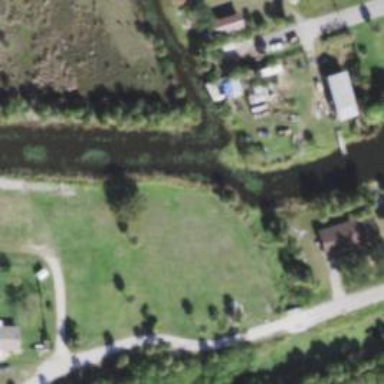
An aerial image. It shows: Canal.